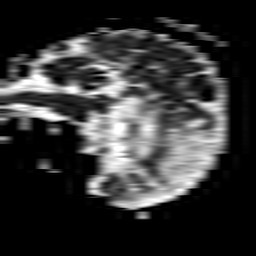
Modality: ADC
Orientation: sagittal
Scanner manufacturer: philips
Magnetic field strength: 1.5 T
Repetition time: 3.395 s
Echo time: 0.06922 s